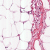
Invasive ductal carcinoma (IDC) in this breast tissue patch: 0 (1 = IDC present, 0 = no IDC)